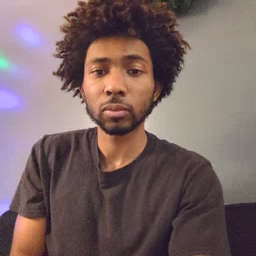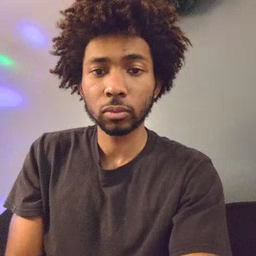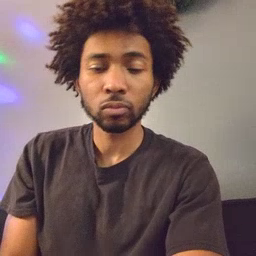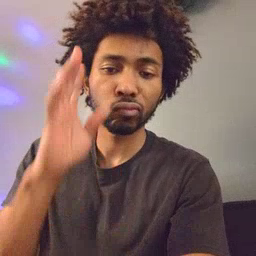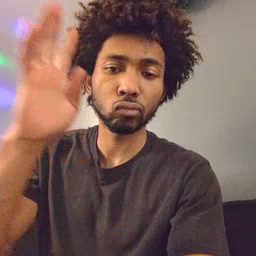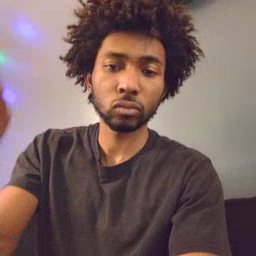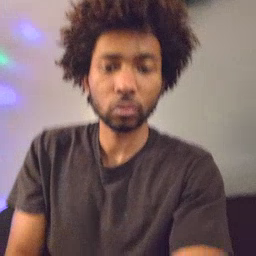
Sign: pretend